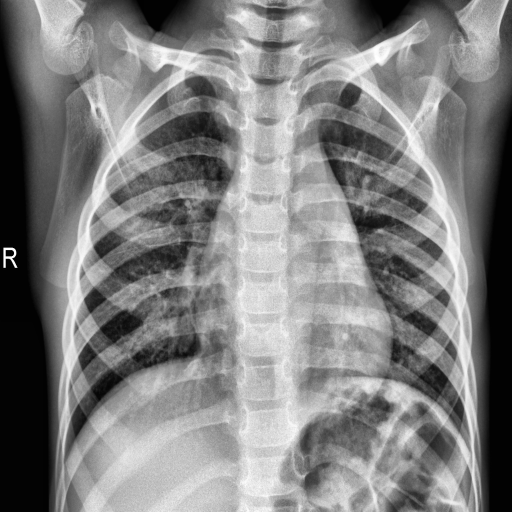
Finding: NORMAL